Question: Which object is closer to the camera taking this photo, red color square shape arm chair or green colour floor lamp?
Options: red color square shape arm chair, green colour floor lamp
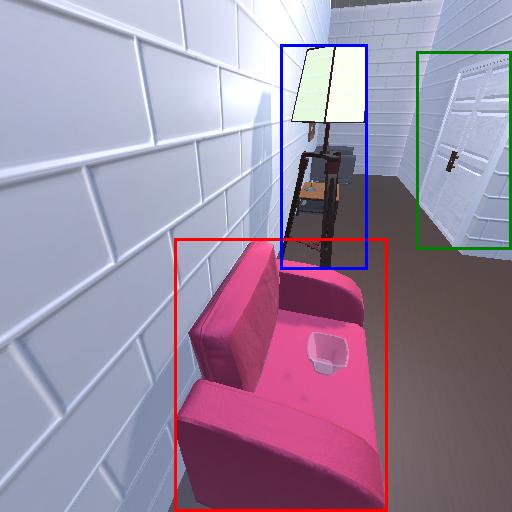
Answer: red color square shape arm chair